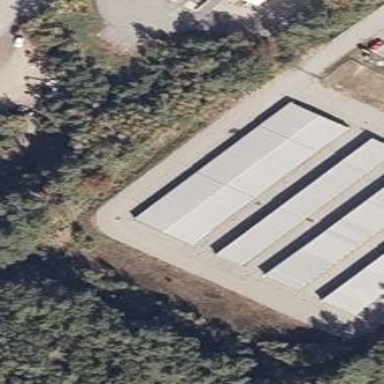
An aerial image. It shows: Warehouse used as garages.